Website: crate-barrel
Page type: billing-address
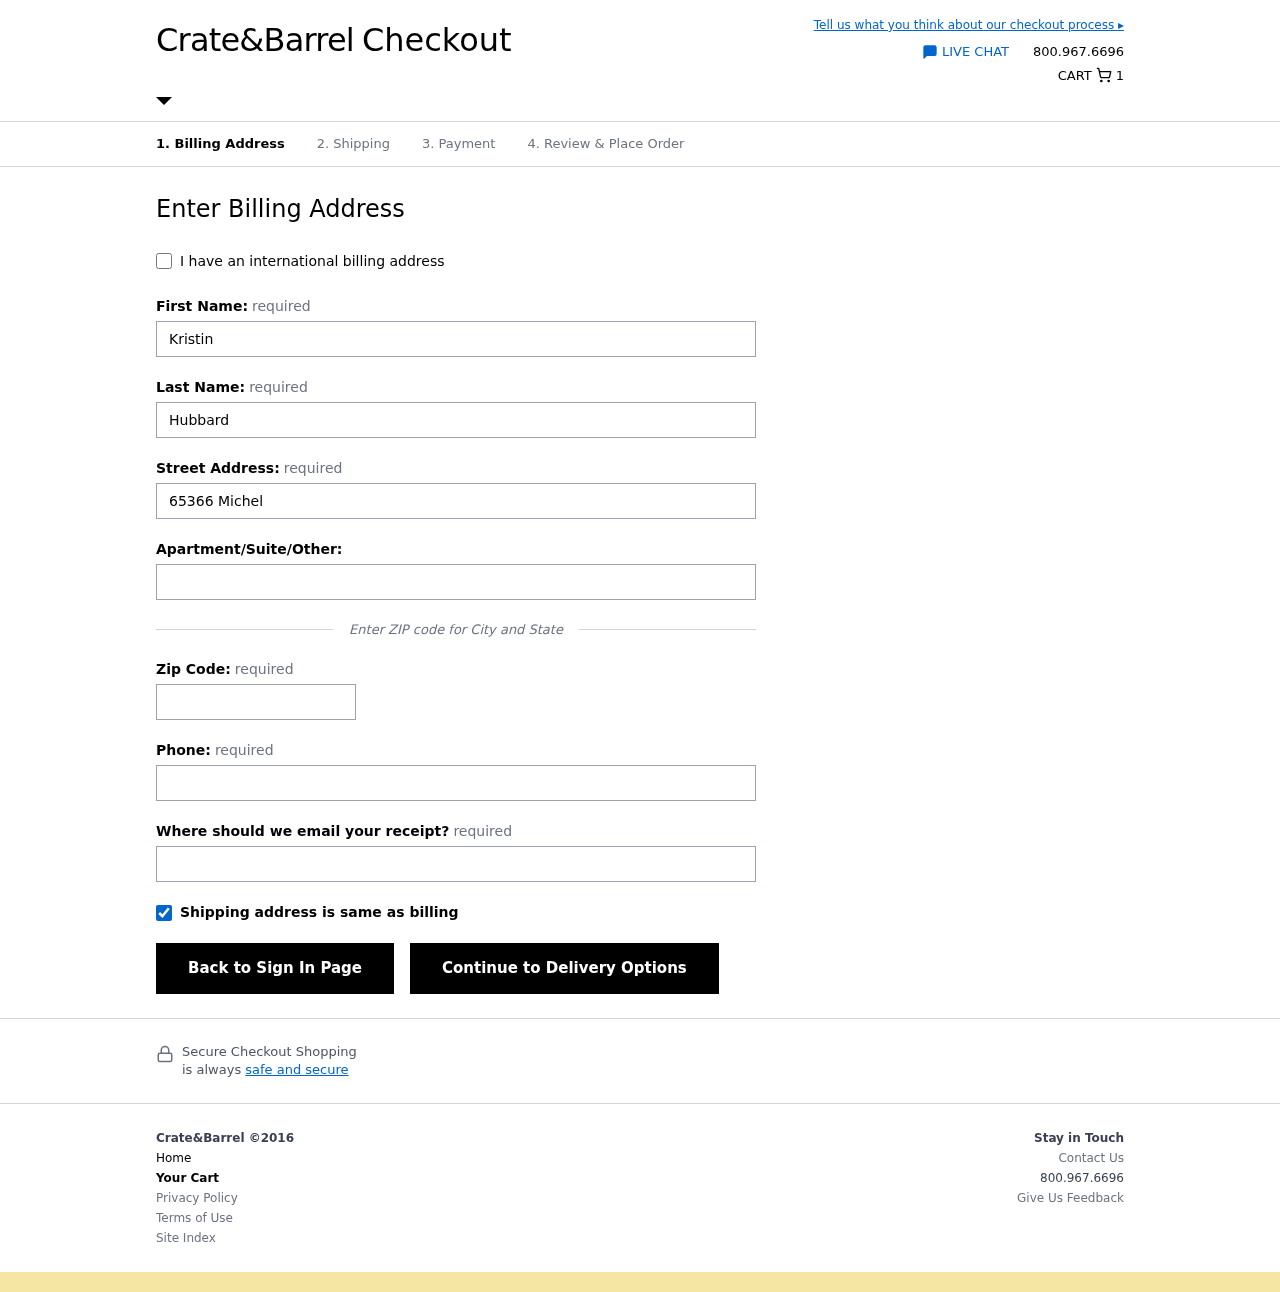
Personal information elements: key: PII_EMAIL
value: kristinhubbard@yahoo.com
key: PII_FIRSTNAME
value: Kristin
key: PII_LASTNAME
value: Hubbard
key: PII_PHONE
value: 7842538350
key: PII_POSTCODE
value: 14433
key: PII_STREET
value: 65366 Michelle Wall
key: PII_STREET2
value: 07729 Charles Knoll Apt. 018
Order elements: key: ORDER_NUM_ITEMS
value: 1